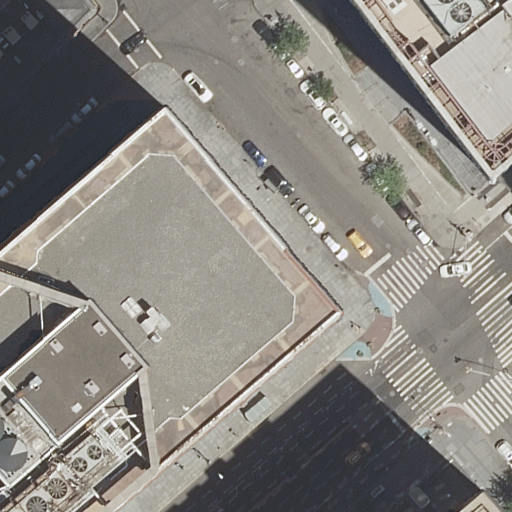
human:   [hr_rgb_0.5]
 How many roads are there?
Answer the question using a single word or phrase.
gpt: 6

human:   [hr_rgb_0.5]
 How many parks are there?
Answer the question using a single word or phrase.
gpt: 1

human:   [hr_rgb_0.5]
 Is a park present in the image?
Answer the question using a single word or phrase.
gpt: yes

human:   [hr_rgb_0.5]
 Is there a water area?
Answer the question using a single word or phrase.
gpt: no

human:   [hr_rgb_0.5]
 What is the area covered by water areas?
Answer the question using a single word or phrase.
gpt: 0m2

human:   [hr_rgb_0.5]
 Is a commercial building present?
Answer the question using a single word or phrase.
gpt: no

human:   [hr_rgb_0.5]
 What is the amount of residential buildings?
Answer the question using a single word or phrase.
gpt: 4

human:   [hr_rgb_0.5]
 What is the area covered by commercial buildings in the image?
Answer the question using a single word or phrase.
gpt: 0m2

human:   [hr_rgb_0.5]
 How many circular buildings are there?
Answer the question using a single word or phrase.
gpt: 0

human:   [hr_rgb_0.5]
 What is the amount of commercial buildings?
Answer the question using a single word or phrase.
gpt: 0

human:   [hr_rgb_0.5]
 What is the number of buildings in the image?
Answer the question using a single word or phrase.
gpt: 4

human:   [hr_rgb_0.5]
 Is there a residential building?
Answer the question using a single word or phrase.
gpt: yes

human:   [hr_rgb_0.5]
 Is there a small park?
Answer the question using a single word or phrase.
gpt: yes

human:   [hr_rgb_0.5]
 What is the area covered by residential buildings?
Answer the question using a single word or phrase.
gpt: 4193m2

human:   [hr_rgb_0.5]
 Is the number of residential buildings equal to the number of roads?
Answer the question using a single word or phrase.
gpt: no

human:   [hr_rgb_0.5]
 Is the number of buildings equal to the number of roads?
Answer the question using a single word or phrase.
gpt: no

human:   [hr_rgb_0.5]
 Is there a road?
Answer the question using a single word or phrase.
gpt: yes

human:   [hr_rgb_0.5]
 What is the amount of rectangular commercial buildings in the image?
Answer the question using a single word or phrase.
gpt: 0

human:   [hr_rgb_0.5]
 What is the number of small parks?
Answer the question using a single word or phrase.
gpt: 1

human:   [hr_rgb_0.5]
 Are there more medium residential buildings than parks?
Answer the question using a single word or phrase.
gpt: no

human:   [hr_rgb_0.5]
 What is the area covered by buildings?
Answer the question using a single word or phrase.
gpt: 4193m2

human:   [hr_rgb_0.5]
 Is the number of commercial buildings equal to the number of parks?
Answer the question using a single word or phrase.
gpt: no

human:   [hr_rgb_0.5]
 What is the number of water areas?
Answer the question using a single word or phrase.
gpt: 0

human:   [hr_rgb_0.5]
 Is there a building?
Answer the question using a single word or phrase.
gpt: yes

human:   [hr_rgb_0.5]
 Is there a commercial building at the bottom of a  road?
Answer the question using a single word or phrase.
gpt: no

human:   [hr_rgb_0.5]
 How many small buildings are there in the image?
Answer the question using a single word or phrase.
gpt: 1

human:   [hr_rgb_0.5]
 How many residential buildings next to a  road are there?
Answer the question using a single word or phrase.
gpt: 4

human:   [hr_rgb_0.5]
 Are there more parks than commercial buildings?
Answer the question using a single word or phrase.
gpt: yes

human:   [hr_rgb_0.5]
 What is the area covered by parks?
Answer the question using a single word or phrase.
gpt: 0m2

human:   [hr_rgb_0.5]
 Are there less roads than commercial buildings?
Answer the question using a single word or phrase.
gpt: no

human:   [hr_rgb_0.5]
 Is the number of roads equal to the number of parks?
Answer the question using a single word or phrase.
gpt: no

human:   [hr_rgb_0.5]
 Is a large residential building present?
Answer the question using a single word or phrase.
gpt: yes

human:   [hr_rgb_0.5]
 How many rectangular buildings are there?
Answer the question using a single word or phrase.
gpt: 4

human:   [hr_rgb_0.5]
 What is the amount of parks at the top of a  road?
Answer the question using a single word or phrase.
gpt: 1

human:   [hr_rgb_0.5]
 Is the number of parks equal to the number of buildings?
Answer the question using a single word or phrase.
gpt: no

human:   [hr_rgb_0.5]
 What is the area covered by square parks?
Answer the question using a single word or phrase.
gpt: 0m2

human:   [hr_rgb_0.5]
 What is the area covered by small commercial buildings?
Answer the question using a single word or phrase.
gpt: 0m2

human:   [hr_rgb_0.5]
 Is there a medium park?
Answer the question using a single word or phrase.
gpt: no

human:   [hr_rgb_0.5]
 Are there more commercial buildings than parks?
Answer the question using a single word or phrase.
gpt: no

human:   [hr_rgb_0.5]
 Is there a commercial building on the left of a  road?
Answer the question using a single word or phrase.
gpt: no

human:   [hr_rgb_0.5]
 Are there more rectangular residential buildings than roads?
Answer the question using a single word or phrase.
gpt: no

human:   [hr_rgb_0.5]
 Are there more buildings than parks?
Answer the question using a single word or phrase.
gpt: yes

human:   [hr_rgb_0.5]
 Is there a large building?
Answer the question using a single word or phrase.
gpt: yes

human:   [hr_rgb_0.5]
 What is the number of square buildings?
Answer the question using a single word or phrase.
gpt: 0

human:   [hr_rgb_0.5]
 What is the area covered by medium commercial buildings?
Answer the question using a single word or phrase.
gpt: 0m2

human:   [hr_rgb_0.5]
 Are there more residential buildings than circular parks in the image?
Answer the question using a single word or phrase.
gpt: yes

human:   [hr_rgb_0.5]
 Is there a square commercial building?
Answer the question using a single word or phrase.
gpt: no

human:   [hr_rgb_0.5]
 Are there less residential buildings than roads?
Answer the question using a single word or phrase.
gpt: yes

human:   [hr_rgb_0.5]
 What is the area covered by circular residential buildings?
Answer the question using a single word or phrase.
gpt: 0m2

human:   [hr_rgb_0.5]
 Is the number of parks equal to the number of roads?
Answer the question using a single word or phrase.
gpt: no

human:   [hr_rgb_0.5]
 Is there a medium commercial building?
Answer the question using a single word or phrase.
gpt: no

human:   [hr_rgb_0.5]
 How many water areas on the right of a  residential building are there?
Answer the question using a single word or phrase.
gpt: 0

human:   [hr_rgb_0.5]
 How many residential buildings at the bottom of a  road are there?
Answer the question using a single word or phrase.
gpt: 2

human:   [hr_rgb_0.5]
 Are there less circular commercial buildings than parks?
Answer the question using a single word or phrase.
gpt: yes

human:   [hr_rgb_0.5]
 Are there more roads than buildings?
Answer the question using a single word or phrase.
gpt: yes

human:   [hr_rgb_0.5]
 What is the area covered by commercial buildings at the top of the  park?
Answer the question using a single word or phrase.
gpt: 0m2

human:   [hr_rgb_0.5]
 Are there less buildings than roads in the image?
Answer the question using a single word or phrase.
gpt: yes

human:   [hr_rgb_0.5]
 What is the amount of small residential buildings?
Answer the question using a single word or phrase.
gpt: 1

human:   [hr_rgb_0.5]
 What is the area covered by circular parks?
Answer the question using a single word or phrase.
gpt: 0m2

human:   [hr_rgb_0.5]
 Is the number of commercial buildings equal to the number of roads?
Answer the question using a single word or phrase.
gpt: no

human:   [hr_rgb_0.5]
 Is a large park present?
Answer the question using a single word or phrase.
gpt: no

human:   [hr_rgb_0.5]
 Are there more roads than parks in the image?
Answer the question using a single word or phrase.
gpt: yes

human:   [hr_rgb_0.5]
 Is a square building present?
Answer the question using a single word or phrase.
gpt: no

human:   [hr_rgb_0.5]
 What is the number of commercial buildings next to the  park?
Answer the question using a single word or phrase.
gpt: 0